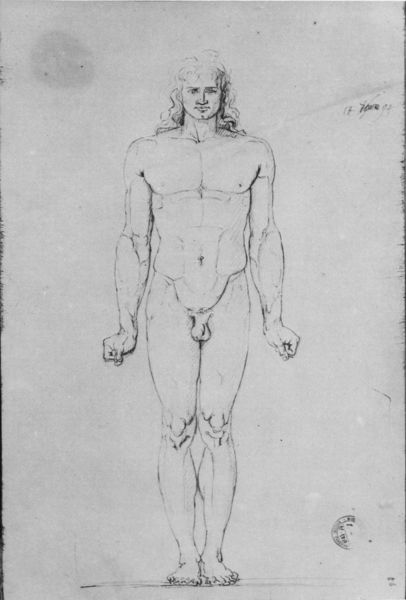
Titel: männlicher Akt, stehend; Nudo virile stante di prospetto con i pugni chiusi e lunga capigliatura.
Künstler: Antonio Canova
Institution: Bassano, Museo Civico
Schlagwörter: akt, körper, mann, nackt, skizze, zeichnung, arme, haare, locken, beine, studie, muskeln, symetrie, faust, fäuste, stempel, fleck, geschlechtsteile, anspannung, brustkorp